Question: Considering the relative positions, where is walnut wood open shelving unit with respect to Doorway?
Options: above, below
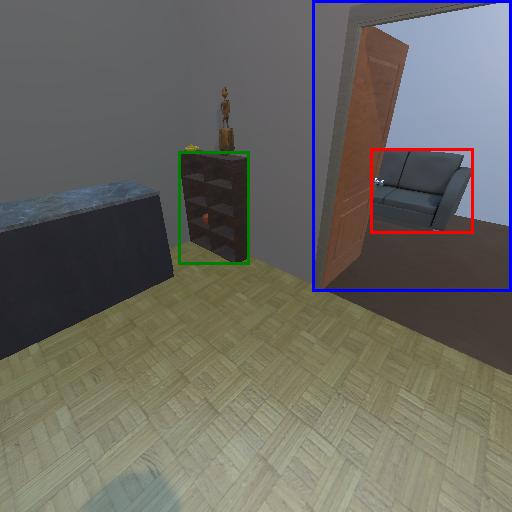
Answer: above